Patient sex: M
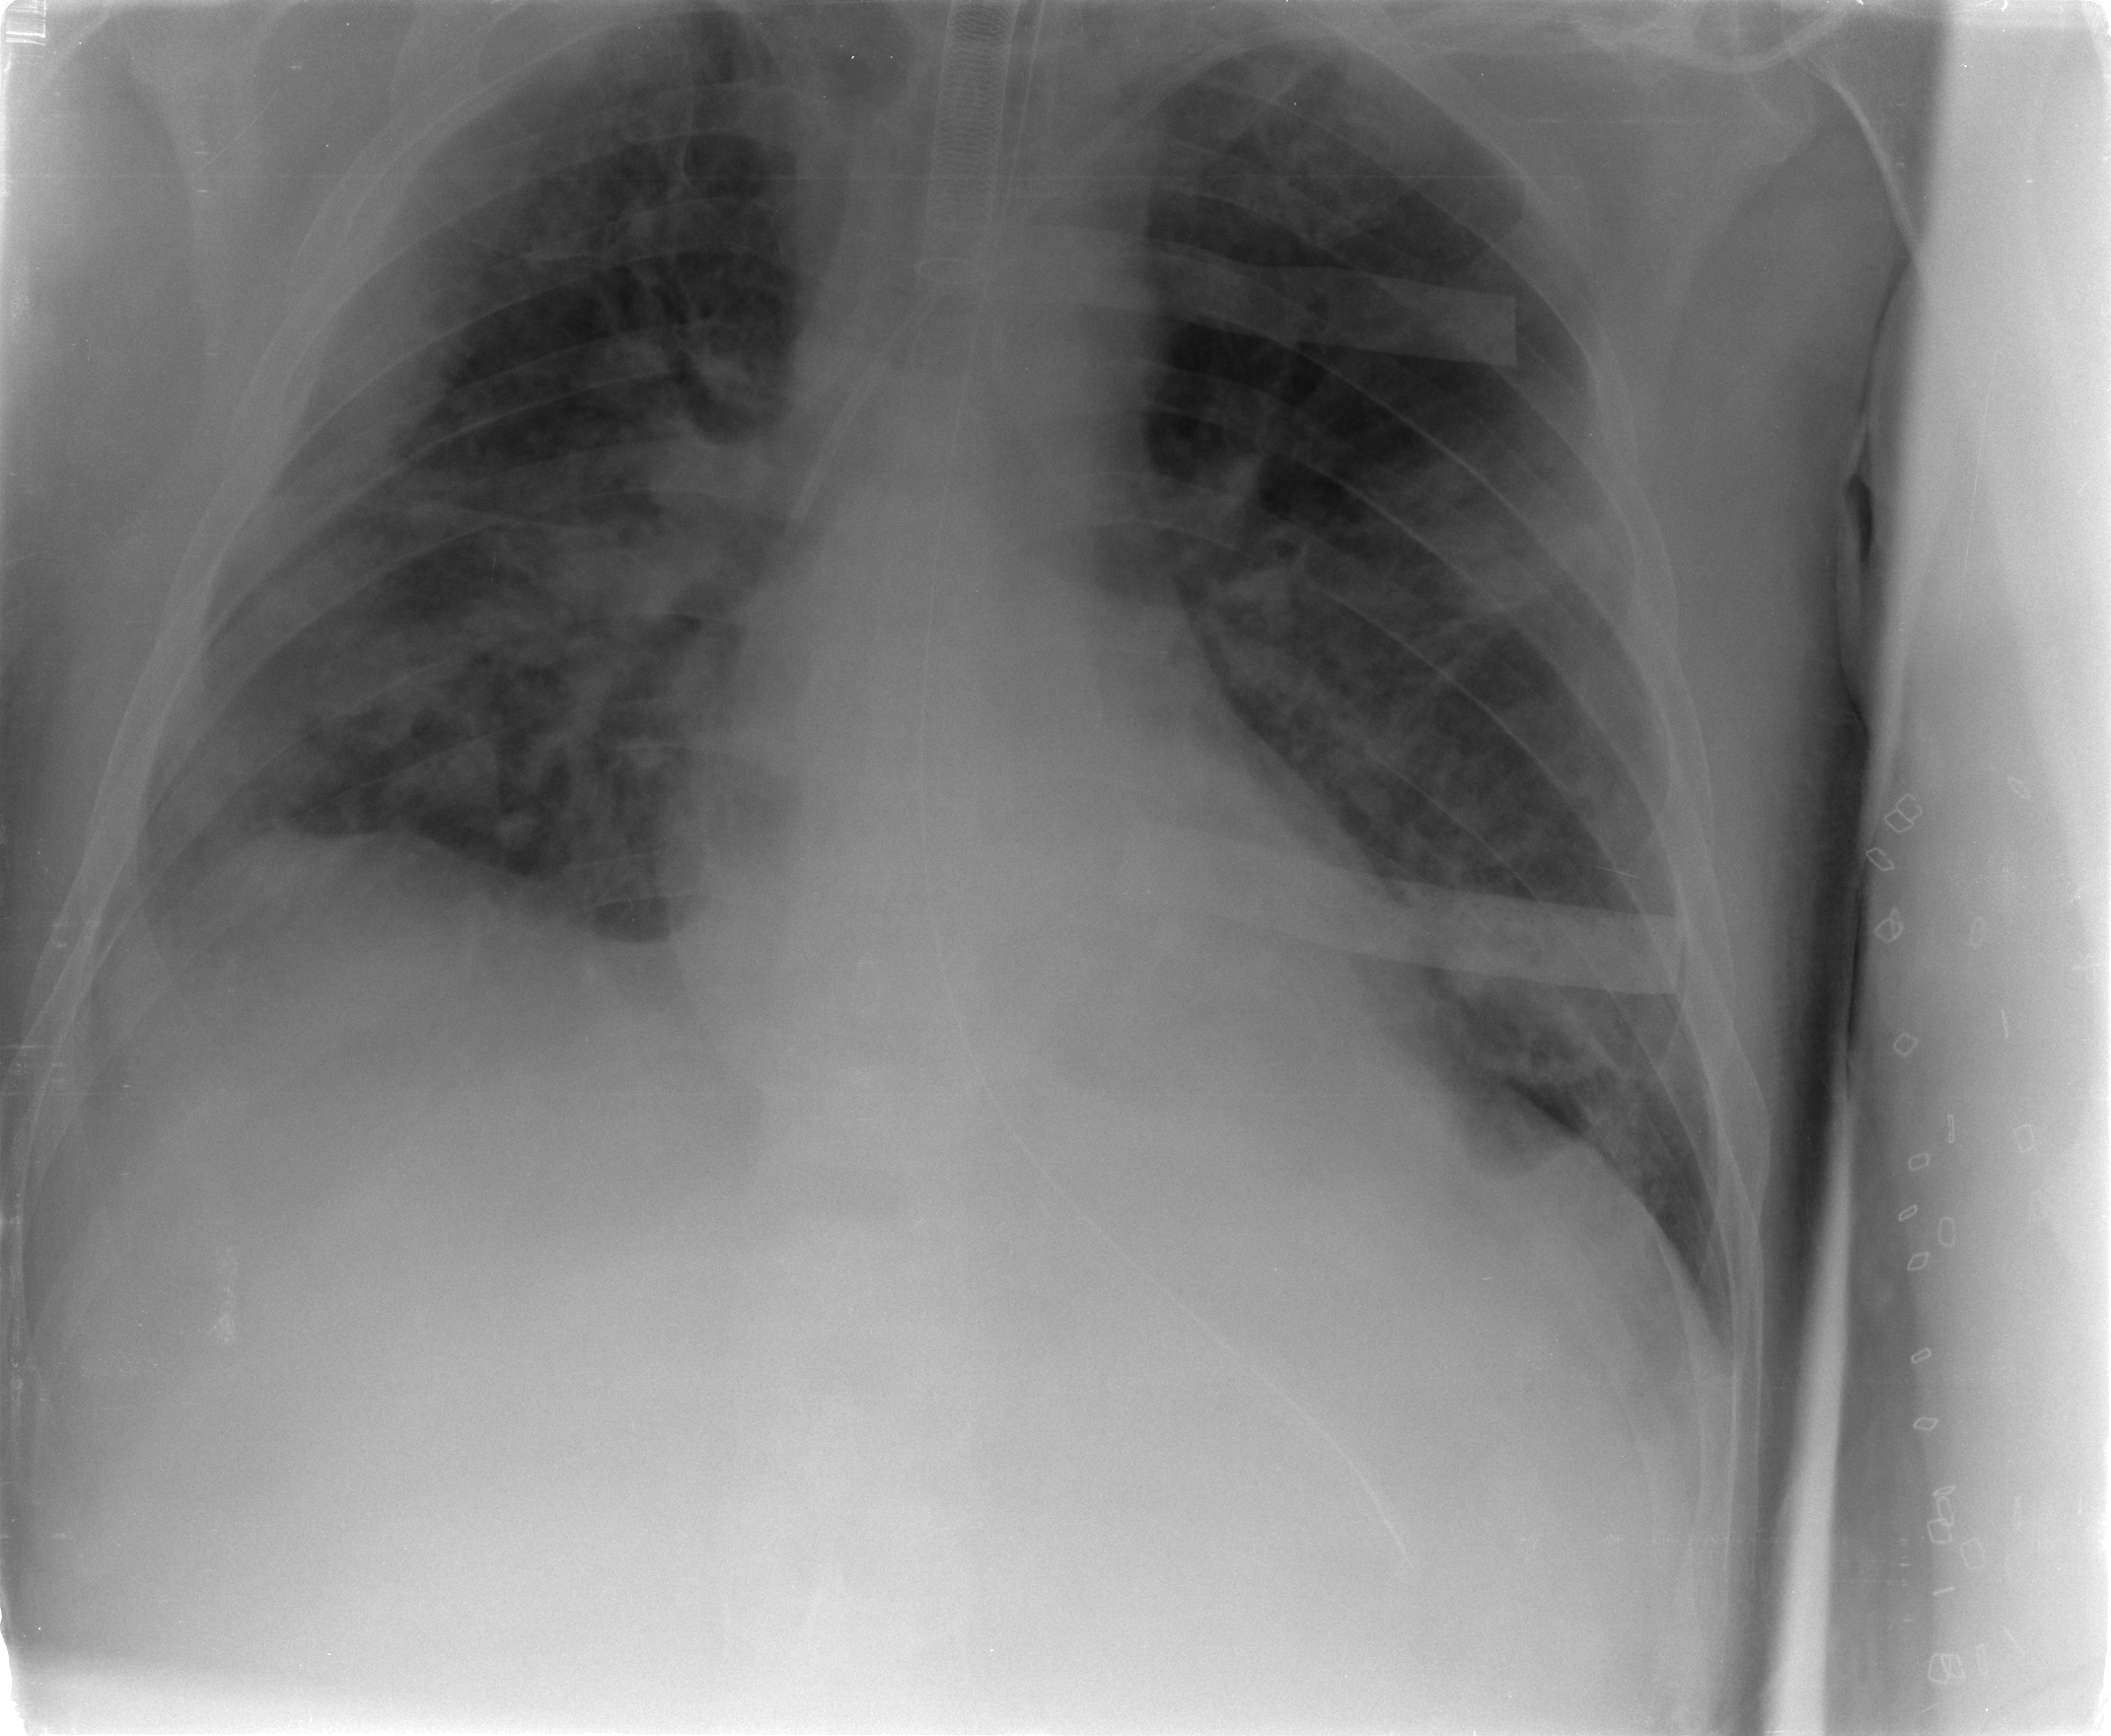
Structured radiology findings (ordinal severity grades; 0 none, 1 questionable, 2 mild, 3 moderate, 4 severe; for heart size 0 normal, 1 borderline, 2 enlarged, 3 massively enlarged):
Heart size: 0
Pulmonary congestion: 2
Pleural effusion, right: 2
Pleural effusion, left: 1
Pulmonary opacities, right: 3
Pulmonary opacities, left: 3
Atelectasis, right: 3
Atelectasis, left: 3